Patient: sex M, age 57
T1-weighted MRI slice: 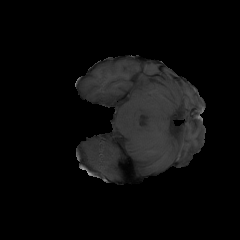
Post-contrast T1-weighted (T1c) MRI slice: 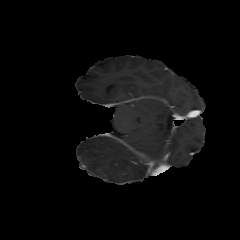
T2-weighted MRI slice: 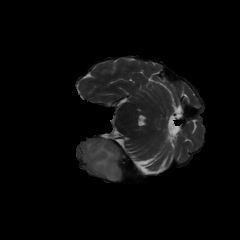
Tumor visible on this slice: yes
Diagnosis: Glioblastoma, IDH-wildtype
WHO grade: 4